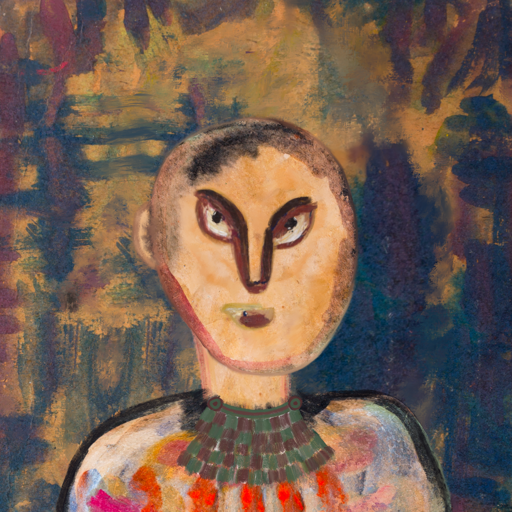
Background: InTheSun, Head And Neck Front: Childish, Face Front: After_Raid, Bust: Childish, Hair Front: Blank, Head Accessory: Blank, Second Necklace: After_Raid, Necklace: Blank, Baby: Blank